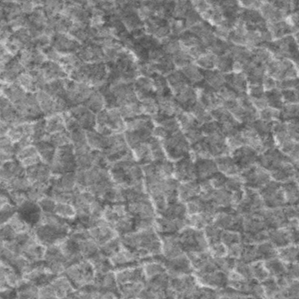
Label: frost